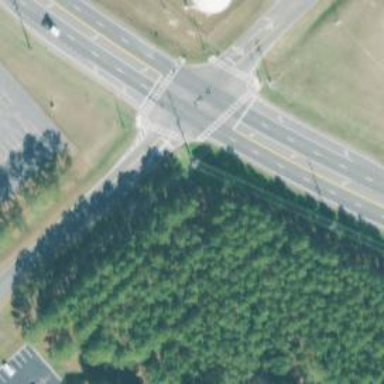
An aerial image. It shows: Crossing road.